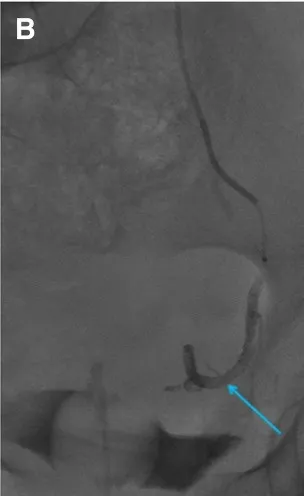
Embolized also using Squid (arrow).
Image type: radiology (x_ray)